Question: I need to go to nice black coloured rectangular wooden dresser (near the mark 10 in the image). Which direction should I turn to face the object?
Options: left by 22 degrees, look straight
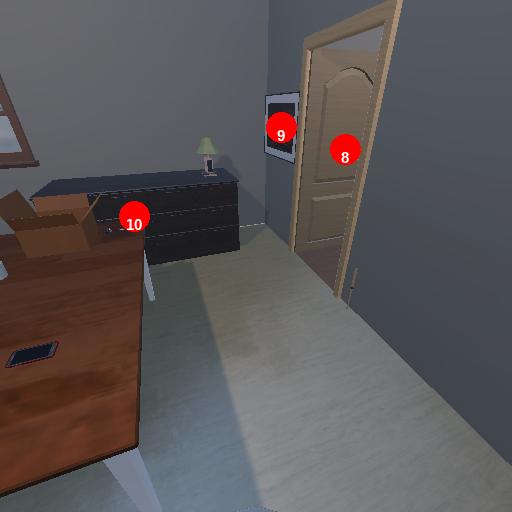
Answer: left by 22 degrees